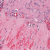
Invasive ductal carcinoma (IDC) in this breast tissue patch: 0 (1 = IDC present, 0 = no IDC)